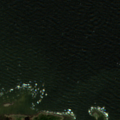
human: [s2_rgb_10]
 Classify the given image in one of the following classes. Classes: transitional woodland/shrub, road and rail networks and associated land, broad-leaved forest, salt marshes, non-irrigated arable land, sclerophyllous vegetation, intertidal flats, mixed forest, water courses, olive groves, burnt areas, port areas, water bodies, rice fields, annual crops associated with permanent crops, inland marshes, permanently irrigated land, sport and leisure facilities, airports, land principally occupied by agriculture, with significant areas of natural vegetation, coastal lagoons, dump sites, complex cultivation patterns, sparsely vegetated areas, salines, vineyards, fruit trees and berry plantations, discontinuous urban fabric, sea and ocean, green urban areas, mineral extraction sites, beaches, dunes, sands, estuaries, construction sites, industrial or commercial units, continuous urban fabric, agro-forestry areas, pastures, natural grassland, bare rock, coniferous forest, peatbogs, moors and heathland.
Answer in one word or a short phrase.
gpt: mixed forest, sea and ocean